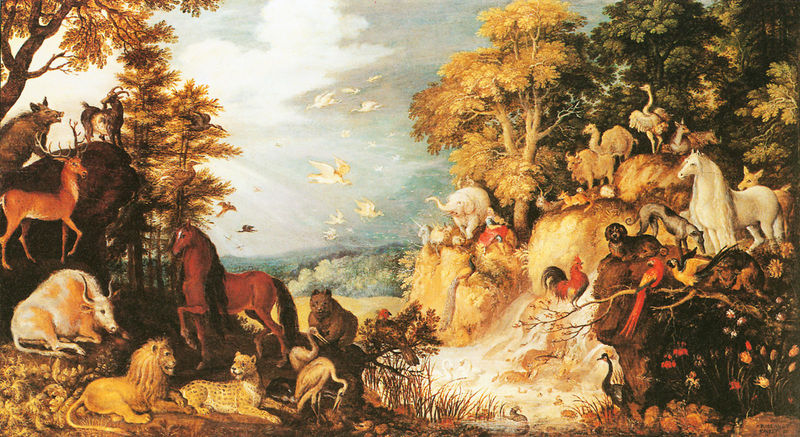
Titel: Orpheus spielt vor den Tieren
Künstler: Roelant Savery
Institution: Deutscher Privatbesitz
Schlagwörter: baum, gemälde, himmel, wolf, bäume, landschaft, teich, blumen, licht, zeichnung, hund, tiere, malerei, öl, natur, schilf, vögel, sonne, wald, pferd, gans, kuh, rind, strauss, paradies, schwein, pfau, reiher, geflügel, zeich, hirsch, reh, löwe, hahn, wildschwein, papagei, bock, stier, bär, ziege, brueghel, leopard, elefant, kamel, franz hals, arche, noah, storch, elephant, elch, steinbock, steir, gepard, blunmen, wolkenbäume, jordans